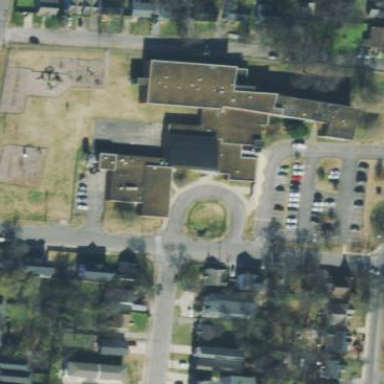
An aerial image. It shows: School.